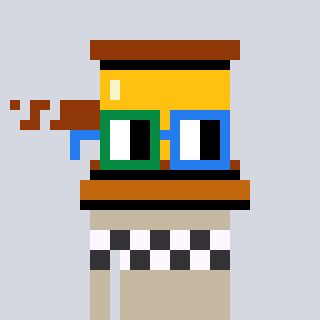
a pixel art character with square green and blue glasses, a gavel-shaped head and a bege-colored body on a cool background